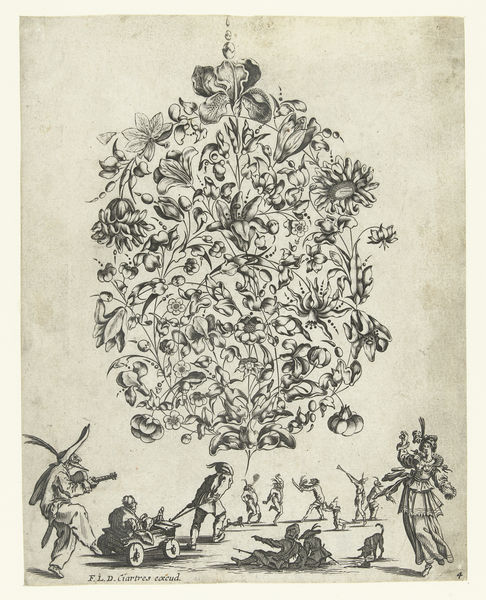
Titel: Boeket van ranken met bloemen en bladeren
Künstler: Balthazar Moncornet
Standort: Amsterdam
Institution: Rijksmuseum
Schlagwörter: chien, fleurs, gravure, fleur, chariot, musique, carnaval, masque, fête, instruments, instrument, motif floral